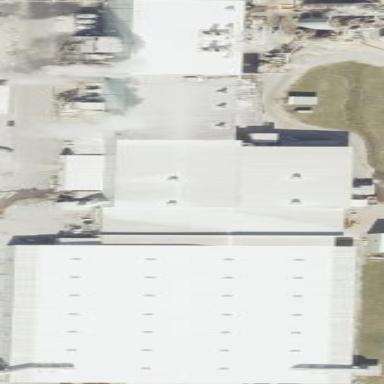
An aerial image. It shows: Industrial building.